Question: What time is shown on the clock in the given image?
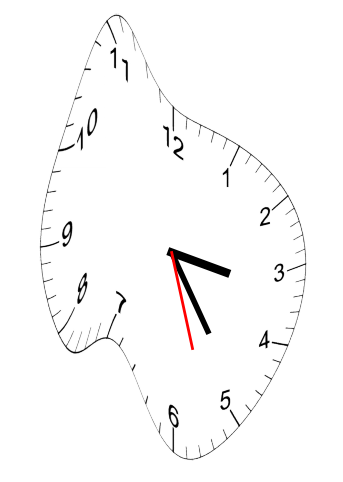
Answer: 03:24:27